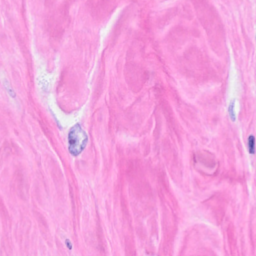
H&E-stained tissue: Breast